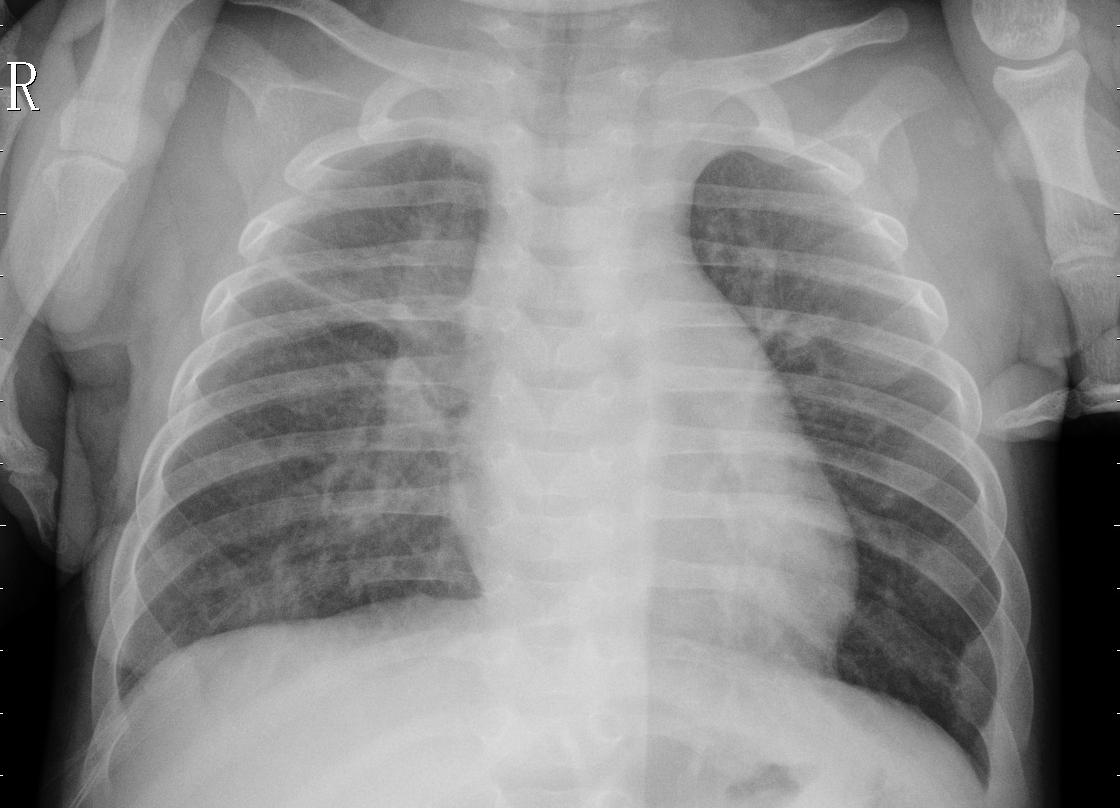
Diagnosis: PNEUMONIA